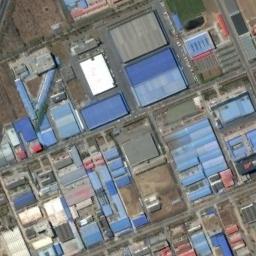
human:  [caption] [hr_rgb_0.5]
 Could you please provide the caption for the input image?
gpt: There are many houses of different shapes and sizes in the industrial zone .

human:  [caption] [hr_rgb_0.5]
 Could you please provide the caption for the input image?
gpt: Houses in industrial areas have different roofs .

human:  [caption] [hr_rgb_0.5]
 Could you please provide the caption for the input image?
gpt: The industrial area has some workshops of different colors and sizes .

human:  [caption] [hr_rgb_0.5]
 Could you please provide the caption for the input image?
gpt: Neatly planned factories and roads in an industrial area with green belts .

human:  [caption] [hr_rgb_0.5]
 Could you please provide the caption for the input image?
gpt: There are many blue buildings and some red buildings on the industrial area .